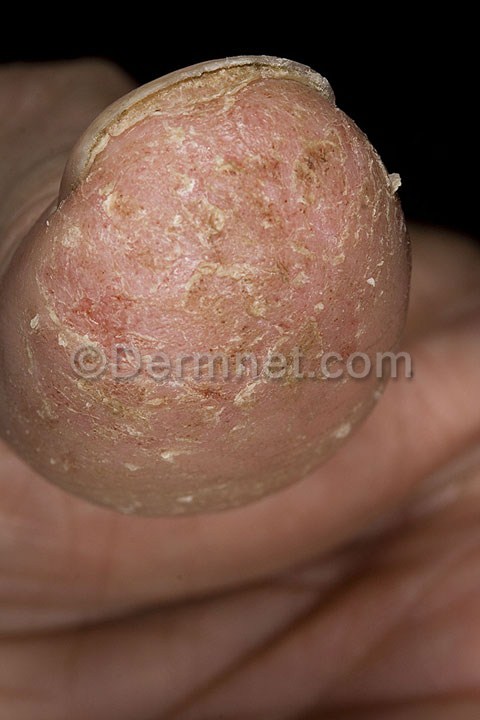
Disease: Eczema Photos